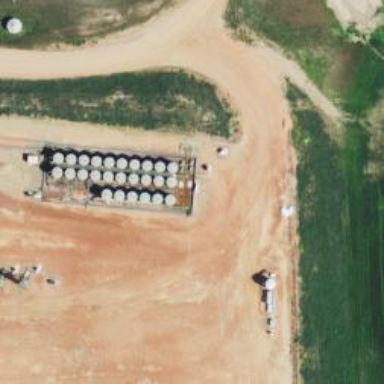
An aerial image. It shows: Storage tank that is man-made.